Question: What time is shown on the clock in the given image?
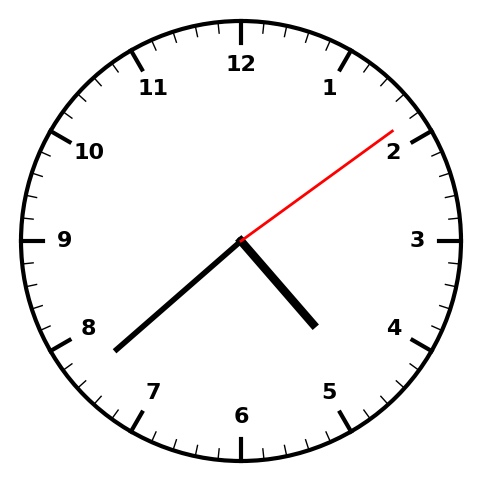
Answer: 04:38:09